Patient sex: F
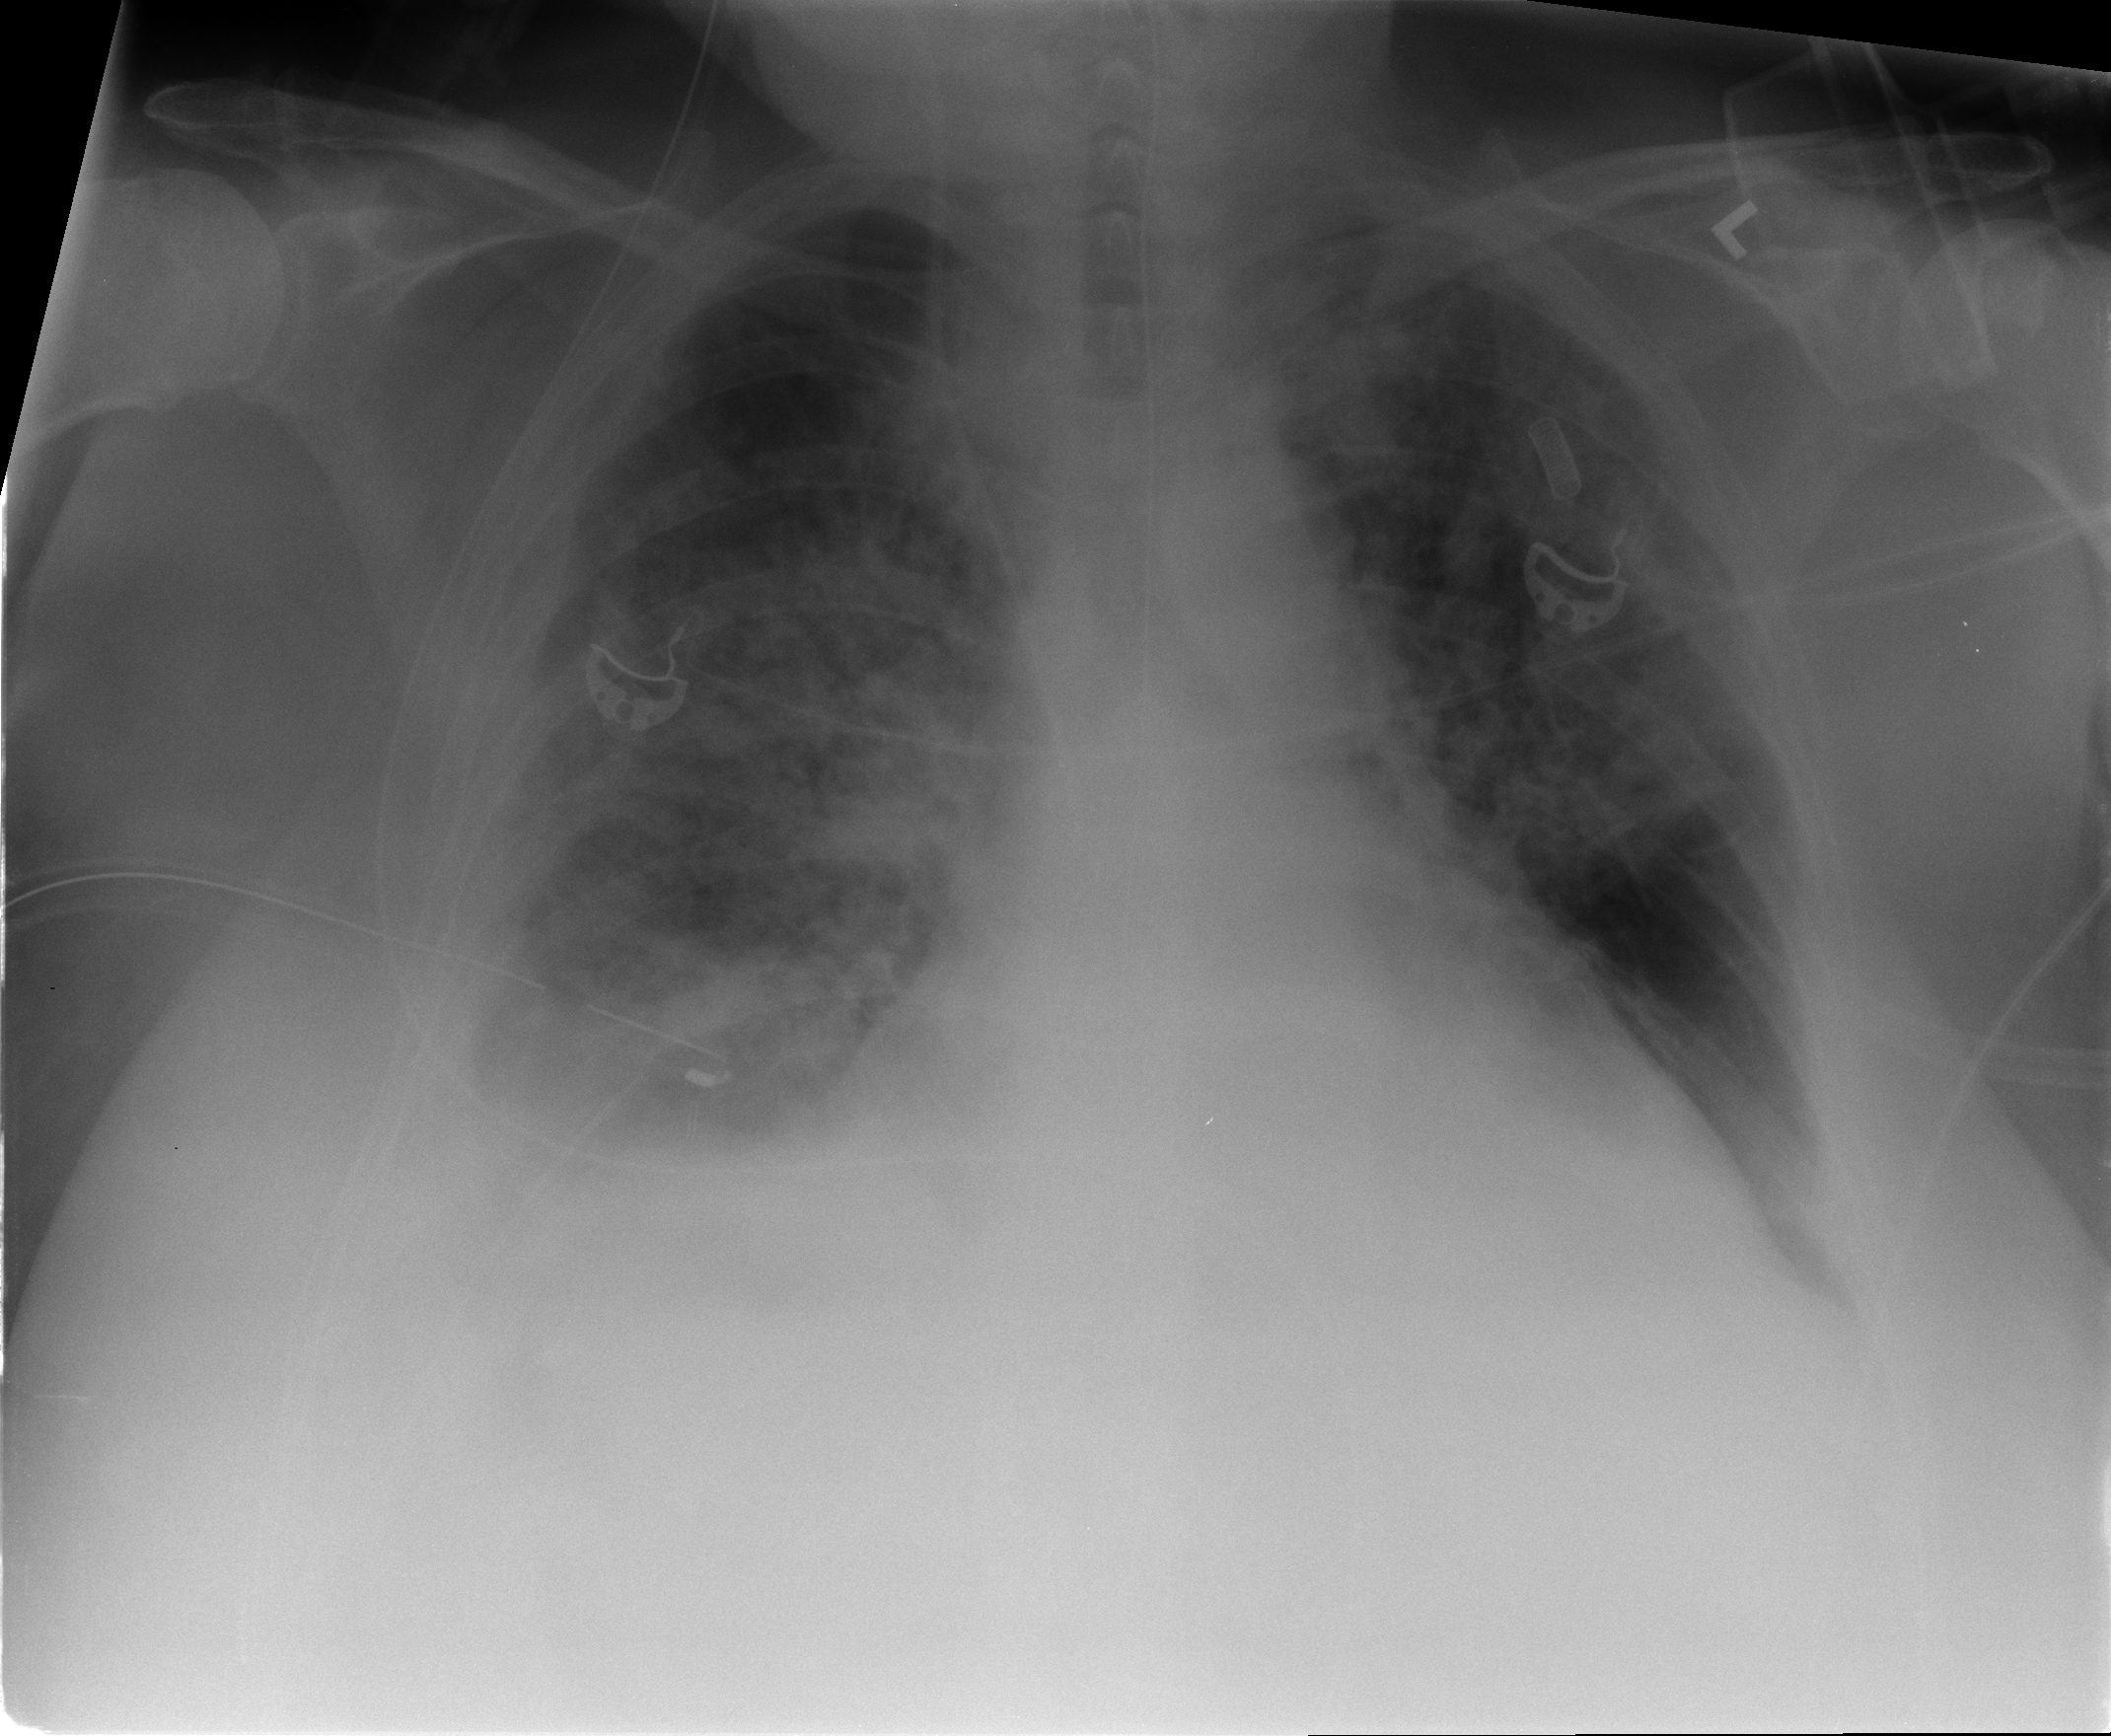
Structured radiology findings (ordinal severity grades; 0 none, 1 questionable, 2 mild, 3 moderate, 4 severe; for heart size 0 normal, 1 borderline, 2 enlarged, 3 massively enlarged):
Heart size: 2
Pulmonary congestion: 2
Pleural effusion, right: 2
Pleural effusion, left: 1
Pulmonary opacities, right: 3
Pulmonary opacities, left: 3
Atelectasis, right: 2
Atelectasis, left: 2